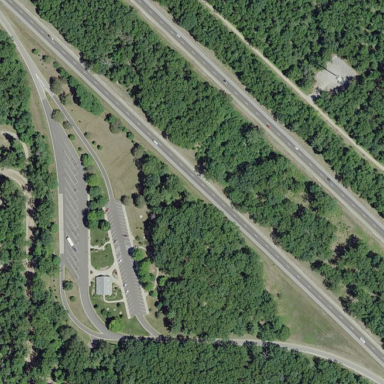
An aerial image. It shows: Rest area along the road.